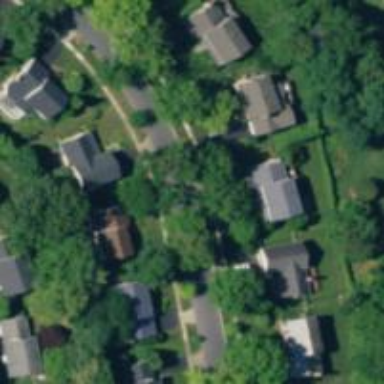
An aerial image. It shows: Residential road with separate sidewalk.